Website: bh-photo
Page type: payment
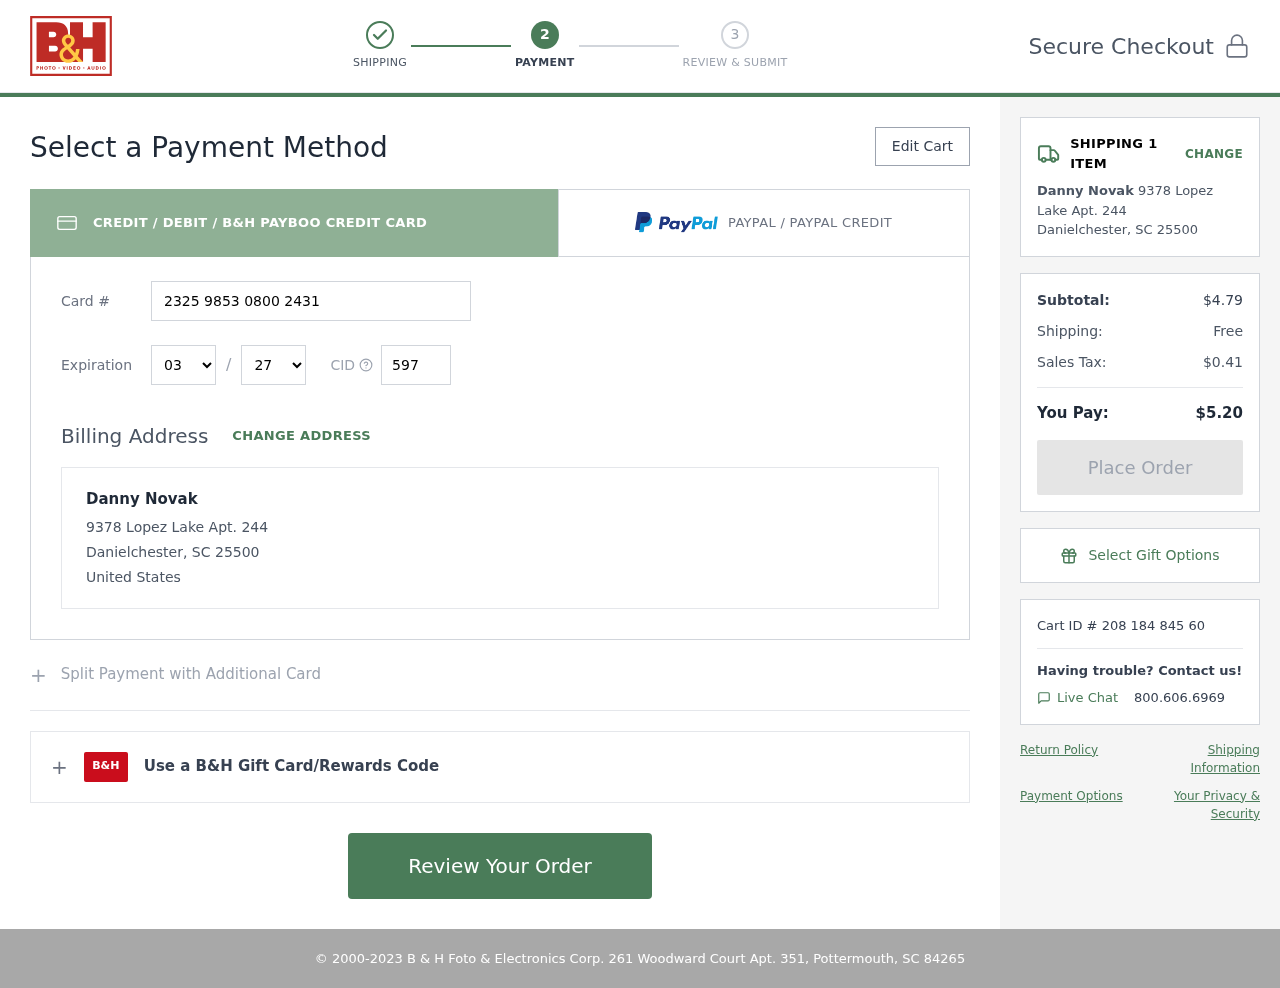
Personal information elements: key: PII_CARD_CVV
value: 597
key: PII_CARD_EXPIRY_MONTH
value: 03
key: PII_CARD_EXPIRY_YEAR
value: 27
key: PII_CARD_NUMBER
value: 2325 9853 0800 2431
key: PII_CITY_STATE_ZIP
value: Danielchester, SC 25500
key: PII_COUNTRY
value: United States
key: PII_FULLNAME
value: Danny Novak
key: PII_STREET
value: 9378 Lopez Lake Apt. 244
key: PII_FULLNAME2
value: Danny Novak
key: PII_CITY
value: Danielchester
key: PII_STATE_ABBR
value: SC
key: PII_POSTCODE
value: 25500
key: PII_POSTCODE_FULL
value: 25500
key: PII_CITY_STATE
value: Danielchester, SC
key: PII_POSTCODE_NUMERIC
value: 25500
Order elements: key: ORDER_NUM_ITEMS
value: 1
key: ORDER_SUBTOTAL
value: $4.79
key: ORDER_SHIPPING_COST
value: Free
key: ORDER_TAX
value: $0.41
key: ORDER_TOTAL
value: $5.20
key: ORDER_ID
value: Cart ID # 208 184 845 60